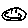
Label: smiley face